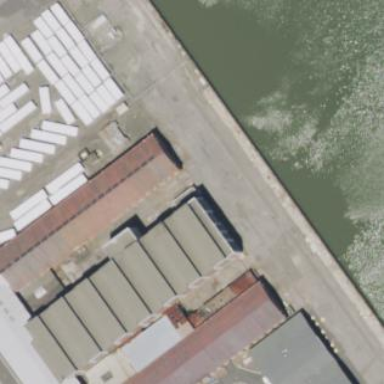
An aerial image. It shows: Industrial building.